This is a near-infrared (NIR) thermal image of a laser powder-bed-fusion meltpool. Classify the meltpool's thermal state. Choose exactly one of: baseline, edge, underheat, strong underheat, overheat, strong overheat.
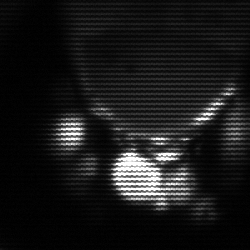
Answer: baseline